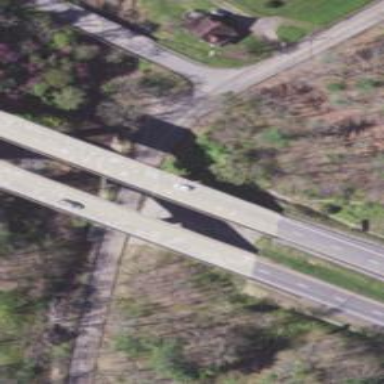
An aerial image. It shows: Bridge over motorway.